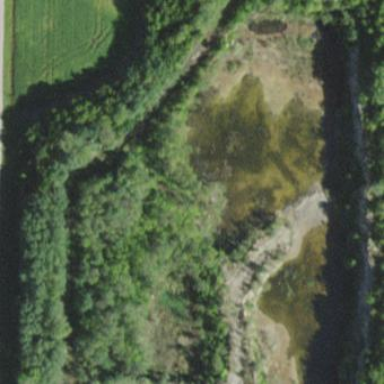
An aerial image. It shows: Quarry area.